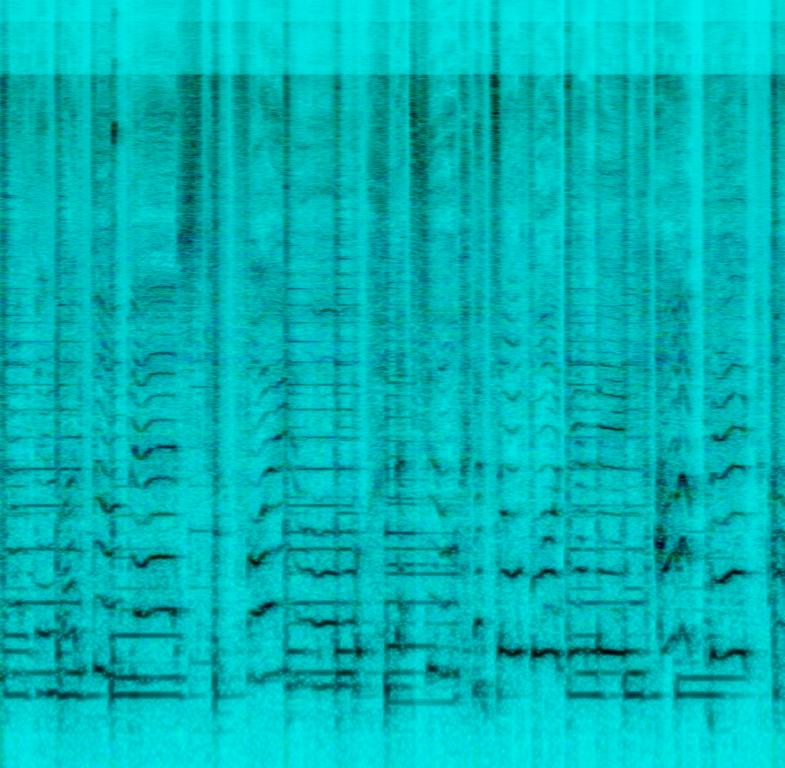
This is an acoustic cover of a pop music piece. There is a boy singing melodically. The chords are being played on the ukulele. The atmosphere of the original piece is emotional, but the characteristics of the ukulele create a chill atmosphere. The piece is in medium tempo. This rendition of the piece could be used in the soundtrack of a high school drama movie/TV series. It could also be playing in the background of a coffee shop.